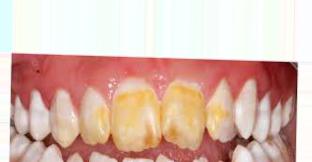
Condition: Tooth Discoloration